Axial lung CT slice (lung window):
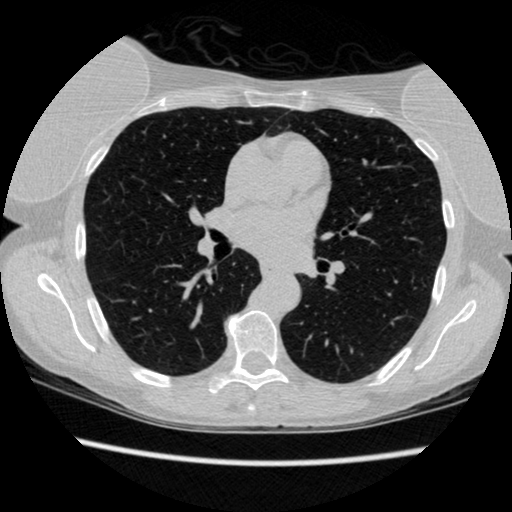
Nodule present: no